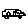
Label: car